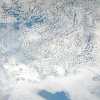
Label: cloud